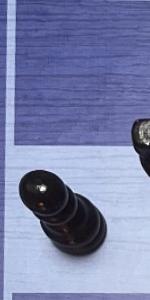
Label: Pawn_Black